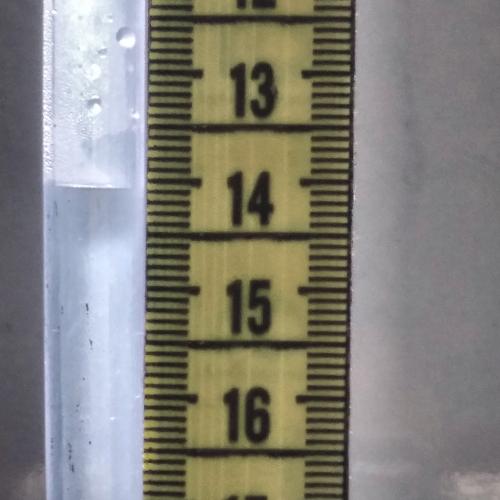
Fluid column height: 14.1 cm